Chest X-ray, PA view. Patient: 32 years old, sex F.
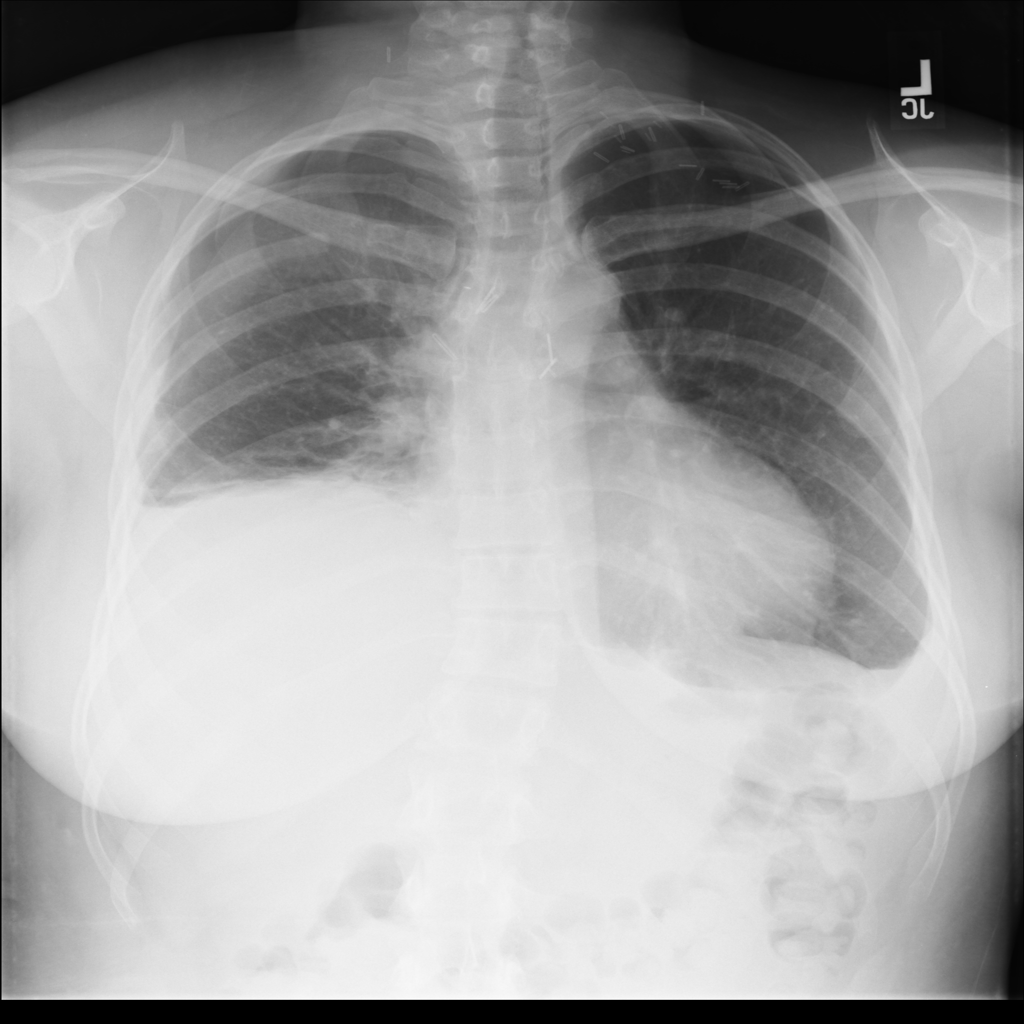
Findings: No Finding